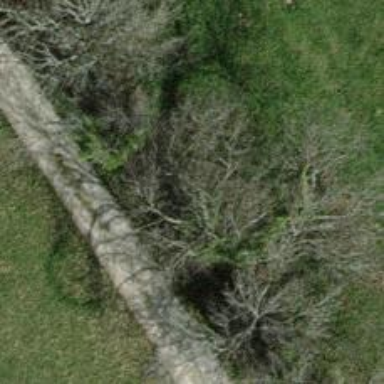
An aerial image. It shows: Broadleaved tree with lush foliage.